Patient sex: M
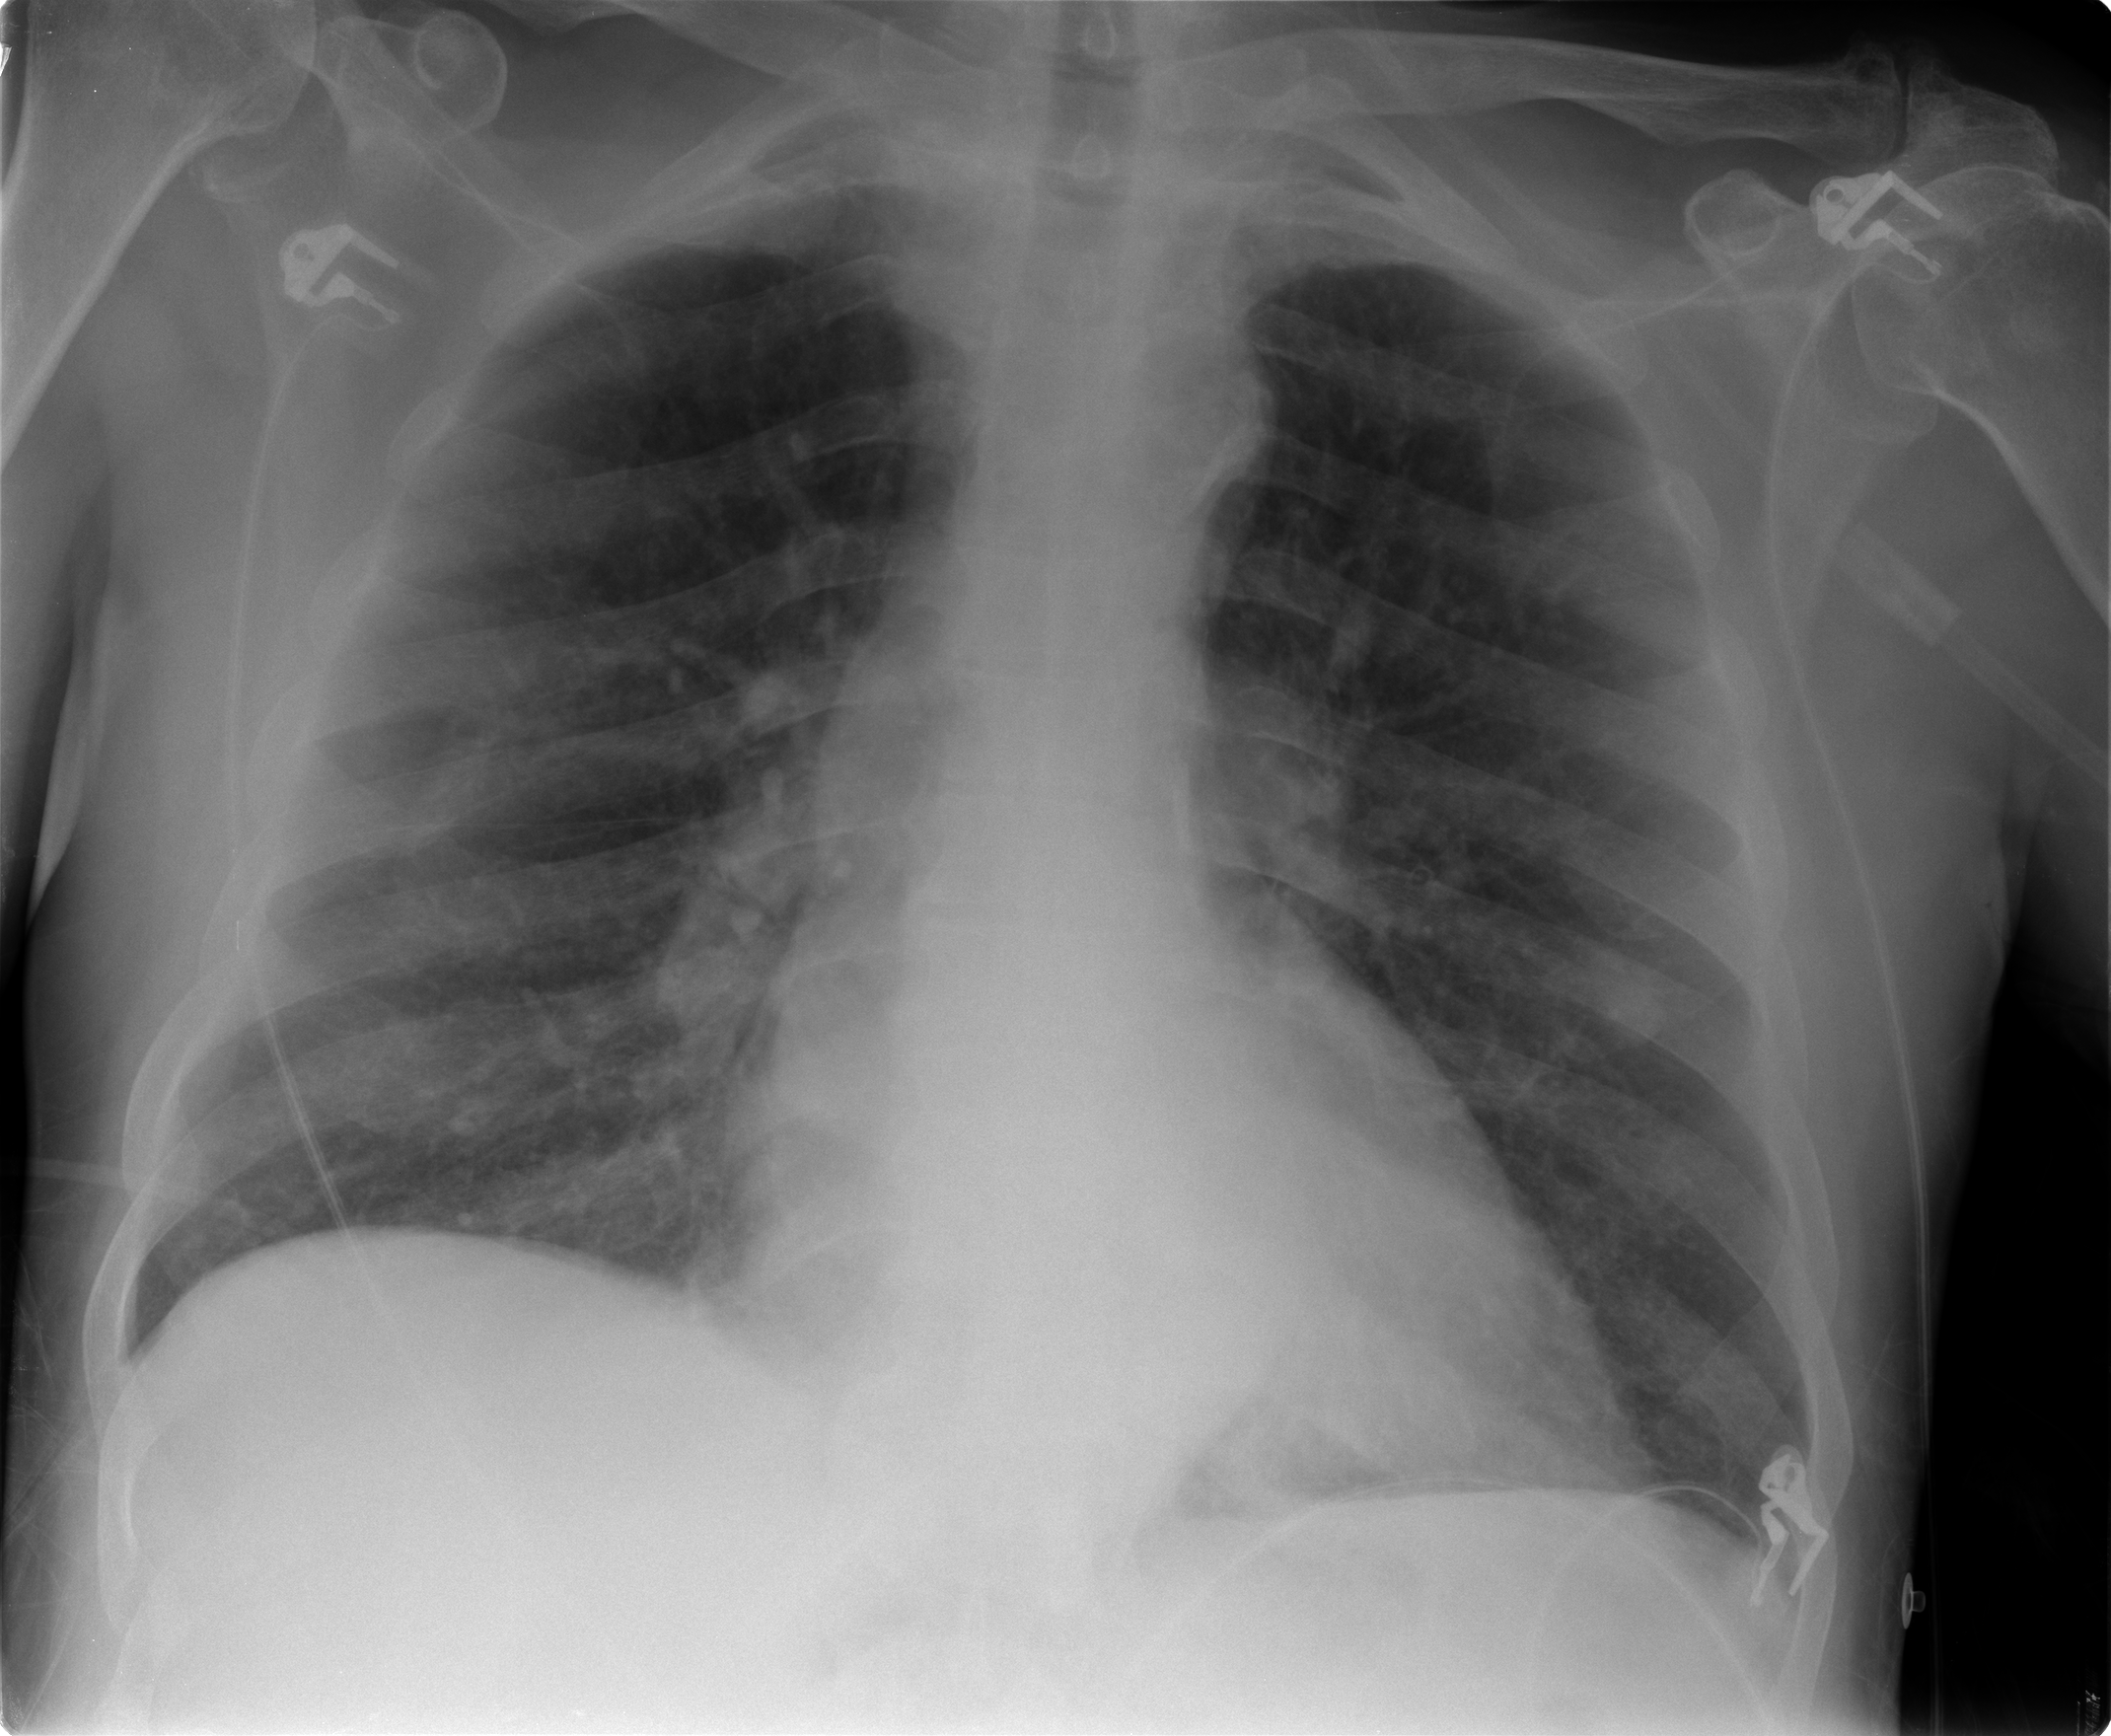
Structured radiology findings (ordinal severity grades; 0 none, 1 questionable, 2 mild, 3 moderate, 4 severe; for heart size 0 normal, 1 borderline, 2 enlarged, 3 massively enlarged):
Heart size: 0
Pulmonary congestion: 1
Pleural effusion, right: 0
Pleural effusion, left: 0
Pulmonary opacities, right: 0
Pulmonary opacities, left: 0
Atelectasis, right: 0
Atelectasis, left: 0